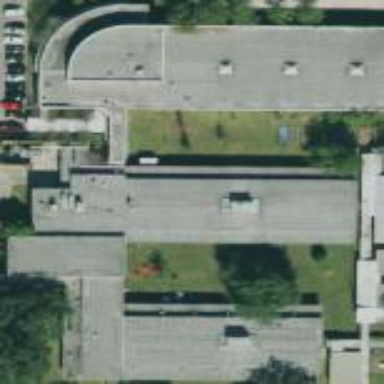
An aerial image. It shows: School building.